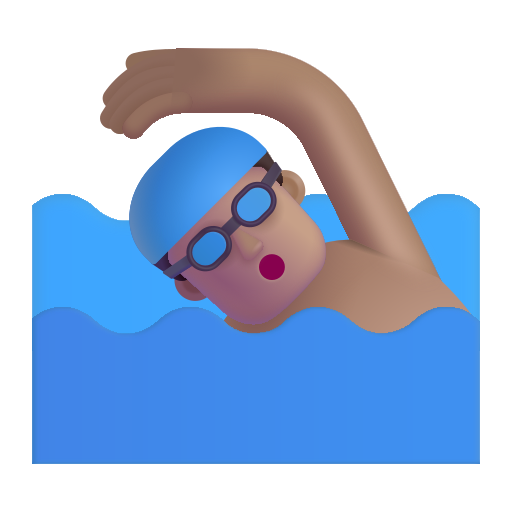
man swimming color